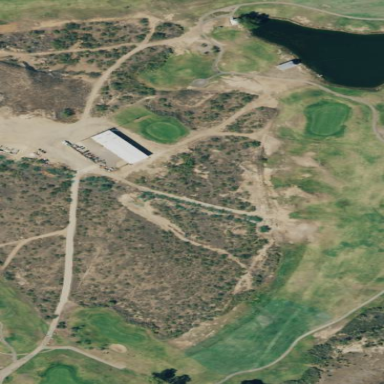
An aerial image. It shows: Well-maintained grass fairway on golf course.